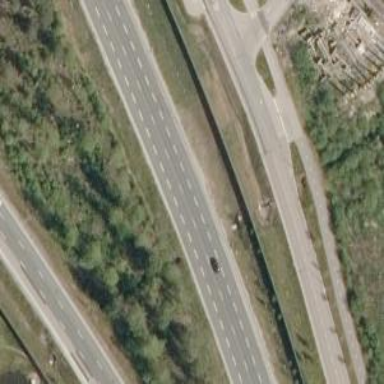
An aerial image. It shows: Asphalt trunk highway.